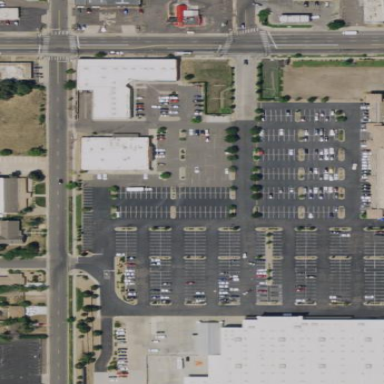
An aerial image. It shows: Parking area with surface.